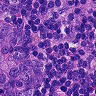
Metastatic tissue present: yes